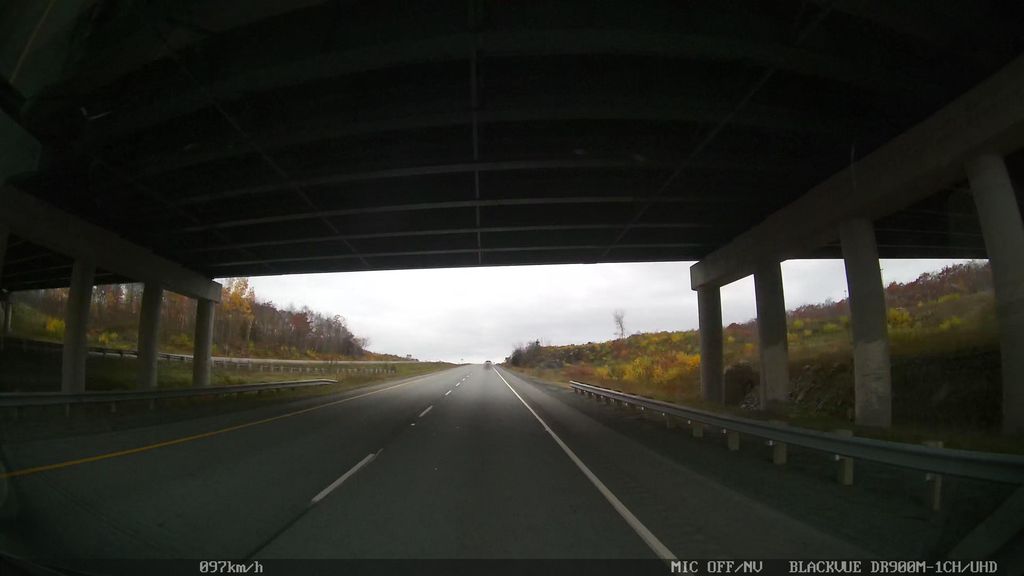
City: halifax